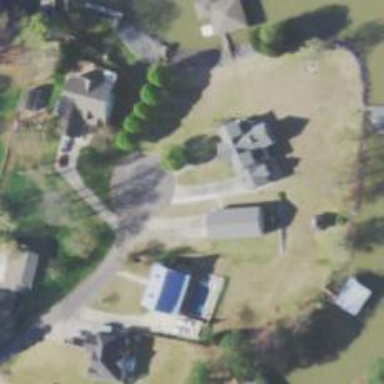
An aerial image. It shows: Driveway.